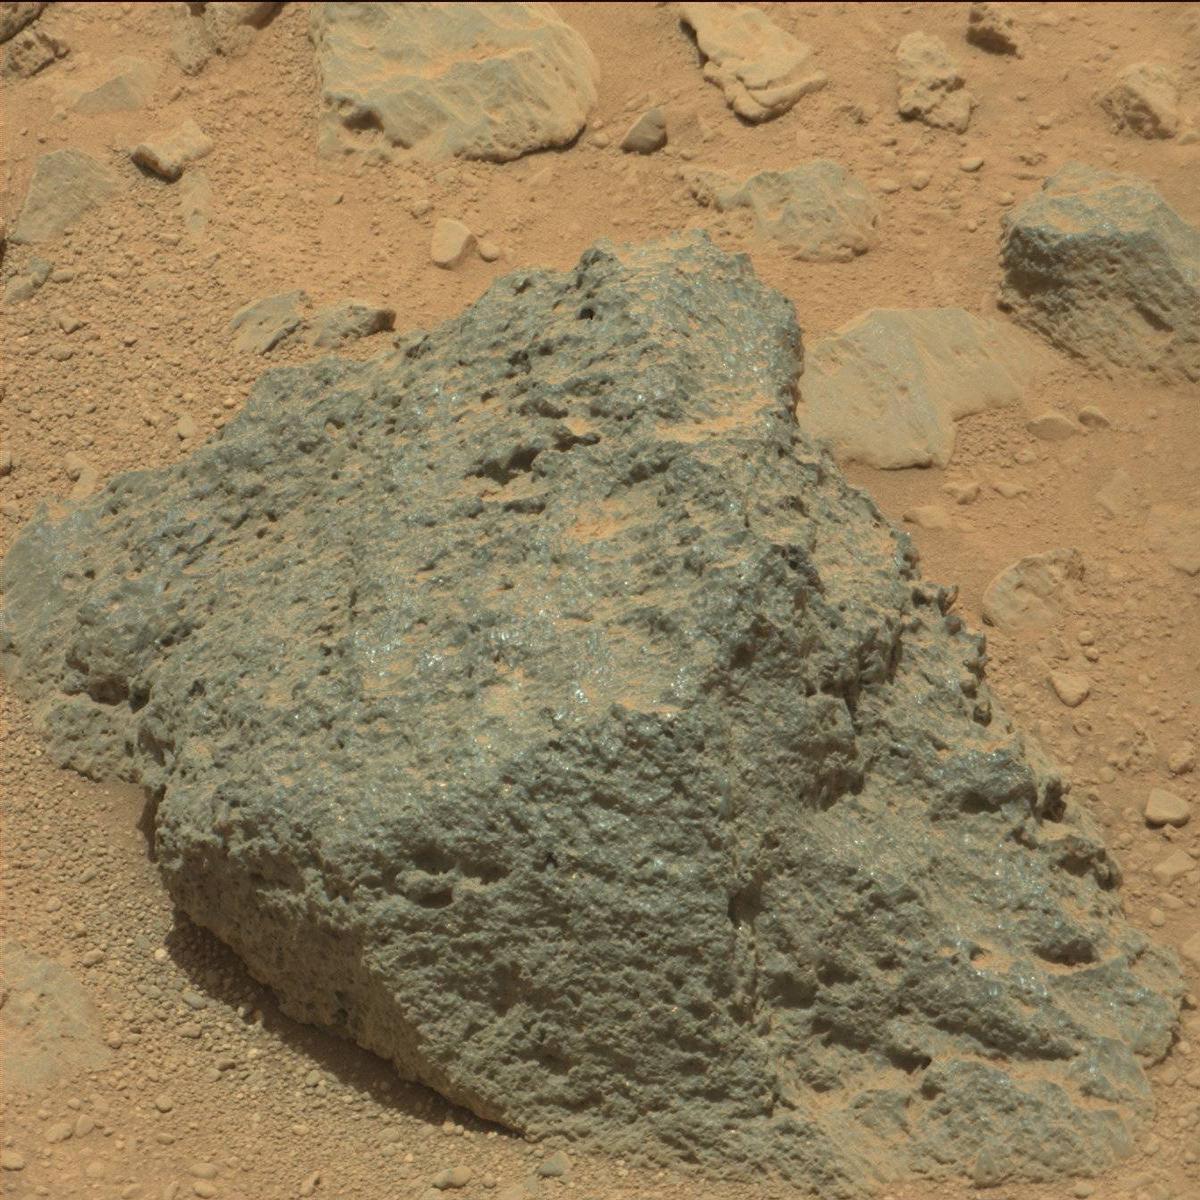
Terrain classes present: Bedrock, Rock, Sand / Soil